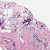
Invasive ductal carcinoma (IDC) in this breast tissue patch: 0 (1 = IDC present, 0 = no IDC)